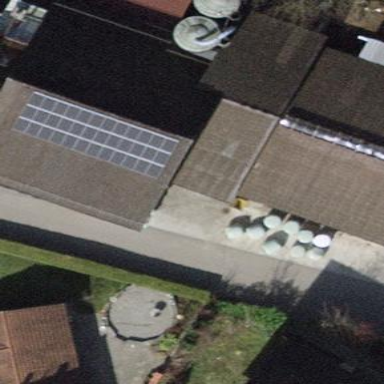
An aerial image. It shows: Gabled roof farm building.